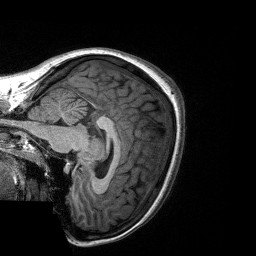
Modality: T1w
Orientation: sagittal
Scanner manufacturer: siemens
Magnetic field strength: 3 T
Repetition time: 2.3 s
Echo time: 0.00226 s